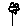
Label: flower